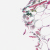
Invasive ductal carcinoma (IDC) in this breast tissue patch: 0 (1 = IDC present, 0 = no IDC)